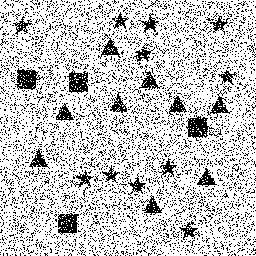
Squares: 4
Triangles: 9
Stars: 11
Total shapes: 24